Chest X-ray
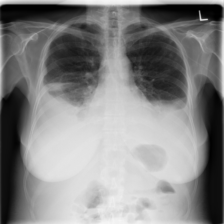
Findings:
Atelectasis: negative
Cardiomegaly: negative
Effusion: positive
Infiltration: negative
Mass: negative
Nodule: negative
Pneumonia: negative
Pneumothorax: negative
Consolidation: negative
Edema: negative
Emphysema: negative
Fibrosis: negative
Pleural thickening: negative
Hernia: negative